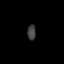
Tissue: lung
Cell type: Endothelial cells
Senescence score: 0.2393
Nuclear area (px): 127
Mean DAPI intensity: 62.685